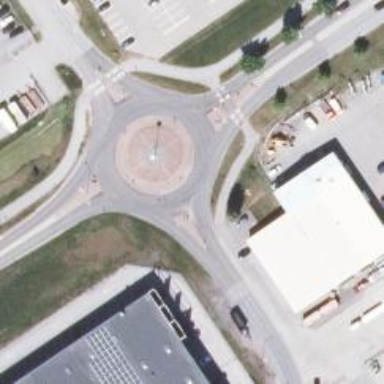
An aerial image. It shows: Secondary road around roundabout.